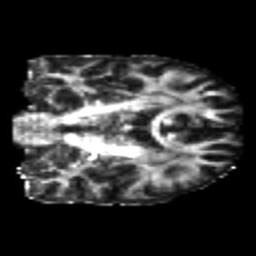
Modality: FA
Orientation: coronal
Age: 26
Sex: male
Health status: healthy
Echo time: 0.074 s